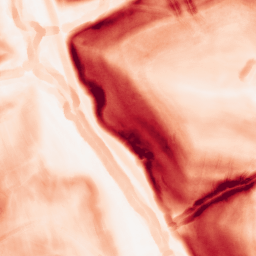
Category: morphological
Decomposition family: morphological_gradient
Decomposition parameters: size: 5
shape: disk
Upsampling method: sinc_hamming
Upsampling parameters: scale: 2
kernel_size: 16
Upsampling scale: 2